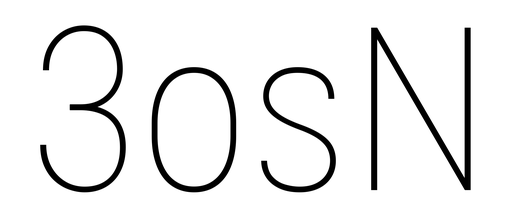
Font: Roboto_Condensed_Thin